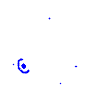
Particle: electron